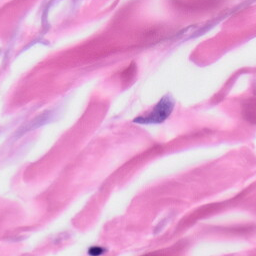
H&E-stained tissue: Skin